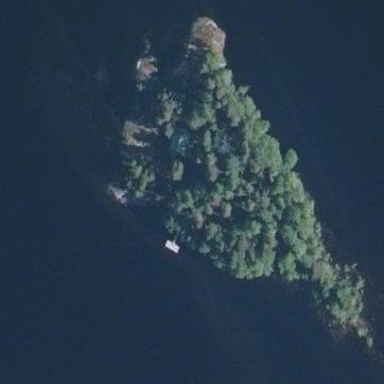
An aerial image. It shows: Islet.